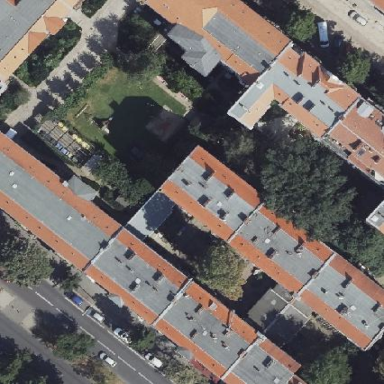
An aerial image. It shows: Part of building.